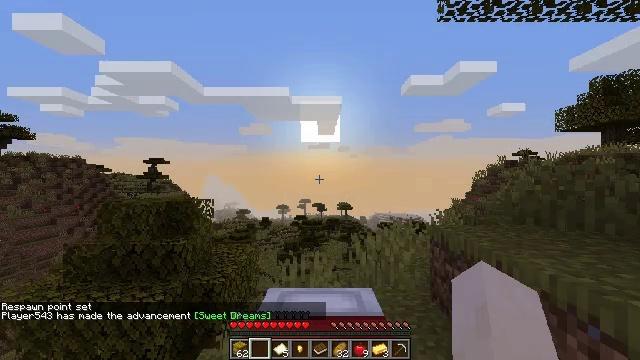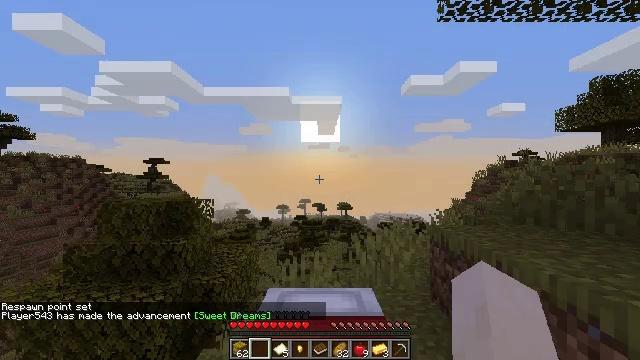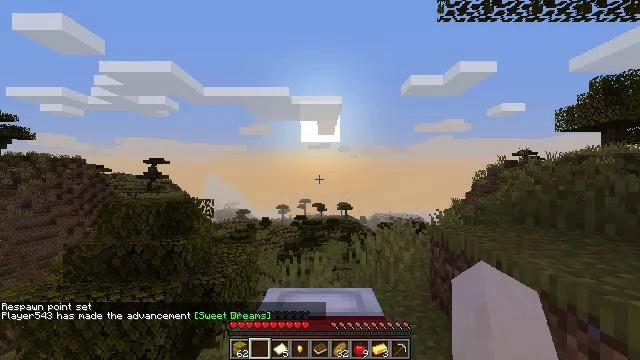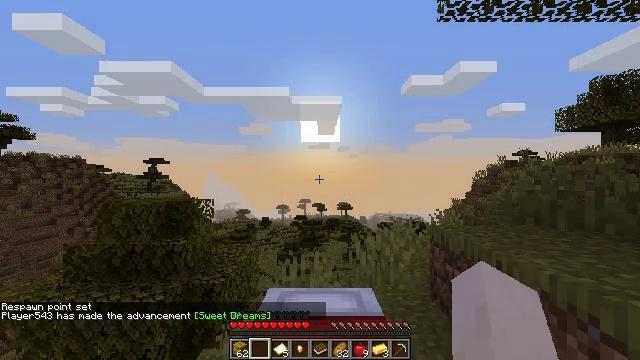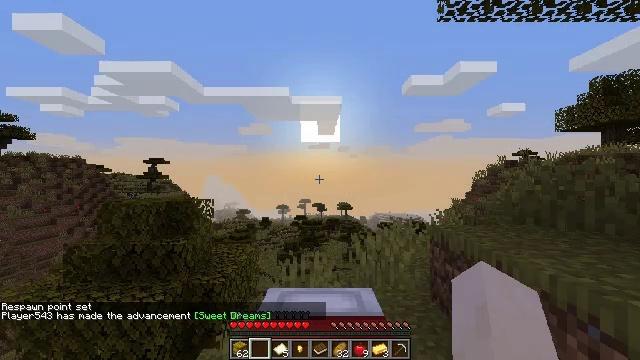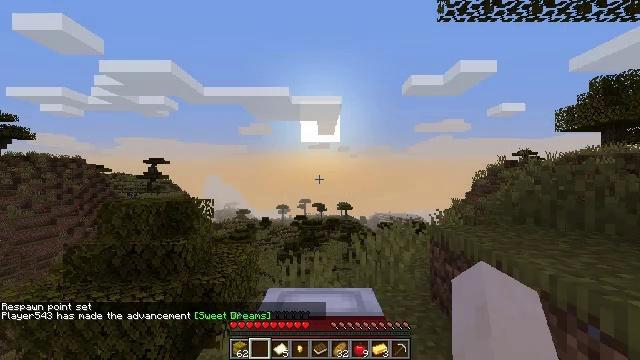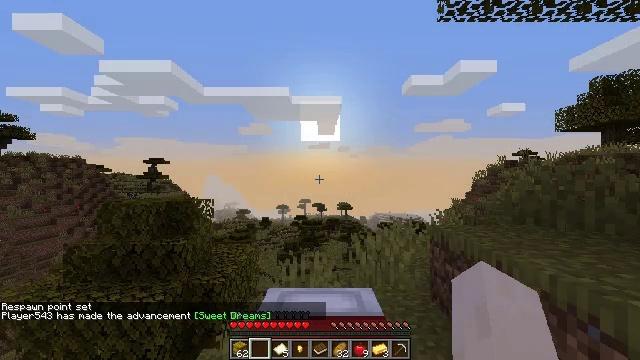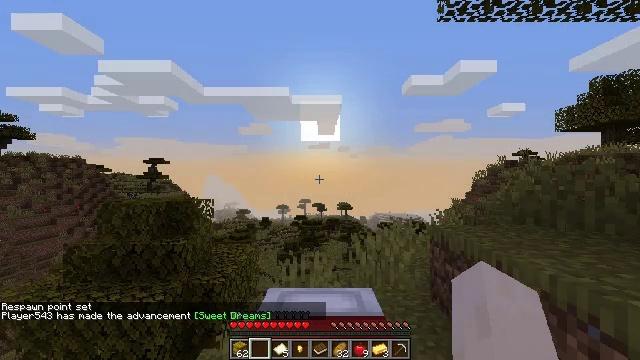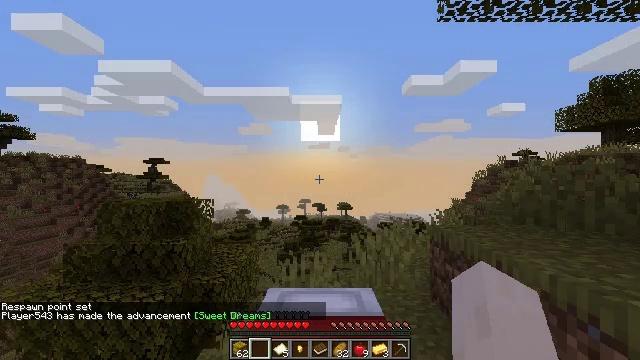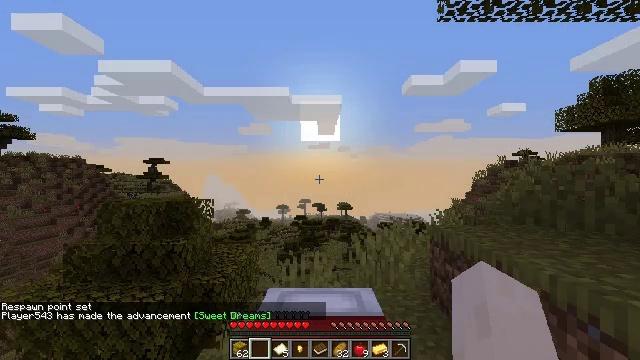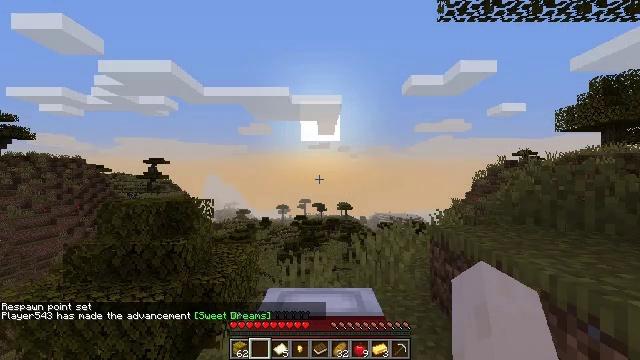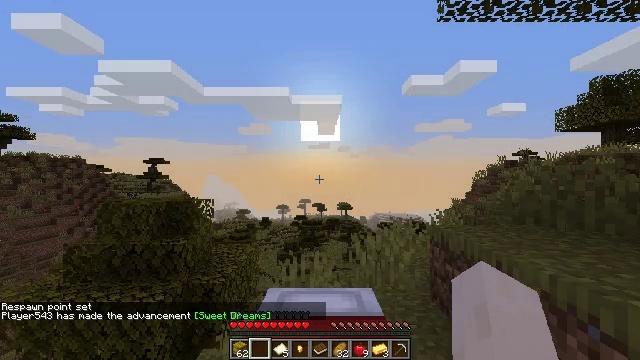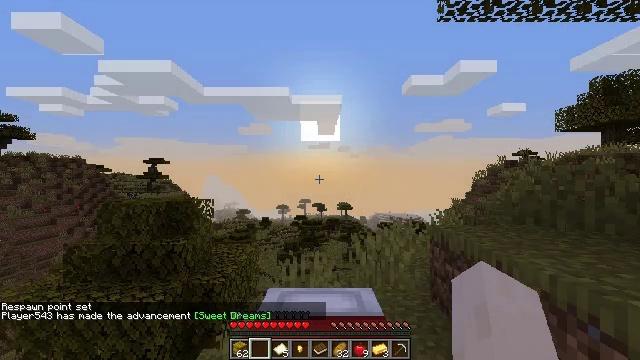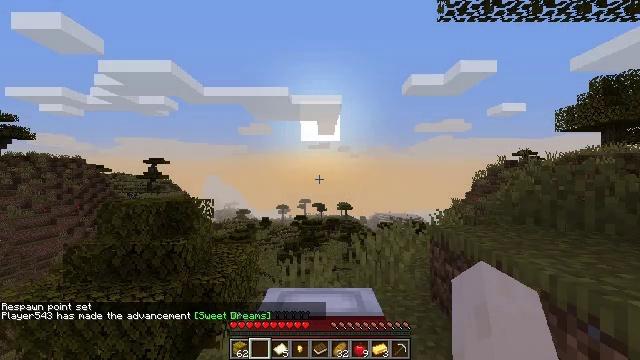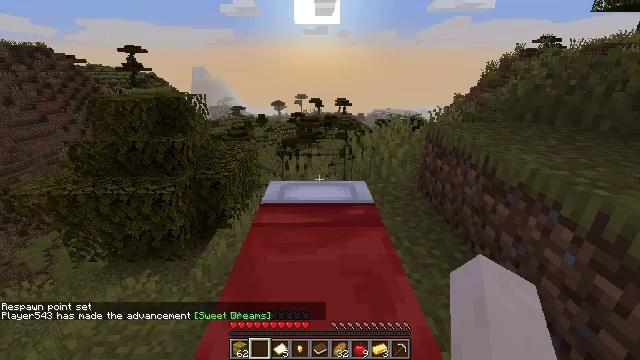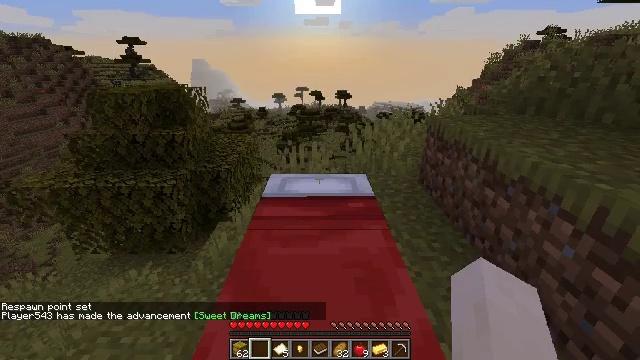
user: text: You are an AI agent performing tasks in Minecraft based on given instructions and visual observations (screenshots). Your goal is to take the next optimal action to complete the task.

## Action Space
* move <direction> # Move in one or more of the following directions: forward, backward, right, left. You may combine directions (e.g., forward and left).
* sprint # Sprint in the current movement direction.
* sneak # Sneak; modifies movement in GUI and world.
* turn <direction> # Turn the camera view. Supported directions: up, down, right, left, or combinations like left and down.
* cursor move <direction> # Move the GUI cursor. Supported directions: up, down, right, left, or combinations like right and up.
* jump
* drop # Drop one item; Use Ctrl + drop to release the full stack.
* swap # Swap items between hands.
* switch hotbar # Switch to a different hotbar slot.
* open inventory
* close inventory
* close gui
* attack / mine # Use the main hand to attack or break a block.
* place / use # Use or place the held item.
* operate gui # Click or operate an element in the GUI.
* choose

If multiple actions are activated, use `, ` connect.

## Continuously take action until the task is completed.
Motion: motion action
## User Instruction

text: Break the red bed to move it.
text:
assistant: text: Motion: no_op
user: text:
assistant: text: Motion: no_op
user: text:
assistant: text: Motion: no_op
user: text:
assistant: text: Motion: no_op
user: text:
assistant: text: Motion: no_op
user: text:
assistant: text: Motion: no_op
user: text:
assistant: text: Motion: no_op
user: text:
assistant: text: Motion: no_op
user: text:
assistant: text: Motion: no_op
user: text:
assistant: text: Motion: no_op
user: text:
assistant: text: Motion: no_op
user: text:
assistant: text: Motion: no_op
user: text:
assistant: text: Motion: no_op
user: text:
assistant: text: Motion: turn down
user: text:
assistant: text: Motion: turn down
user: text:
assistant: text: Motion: no_op
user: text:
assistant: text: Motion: no_op
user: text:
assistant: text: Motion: no_op
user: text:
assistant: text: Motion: no_op
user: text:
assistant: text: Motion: turn down
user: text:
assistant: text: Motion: turn left and down
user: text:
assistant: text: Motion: turn down, attack / mine
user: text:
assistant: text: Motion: attack / mine
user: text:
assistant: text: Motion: attack / mine
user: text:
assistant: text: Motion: attack / mine
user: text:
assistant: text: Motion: attack / mine
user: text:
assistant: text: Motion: attack / mine
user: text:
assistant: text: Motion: attack / mine
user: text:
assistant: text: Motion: attack / mine
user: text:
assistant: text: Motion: attack / mine